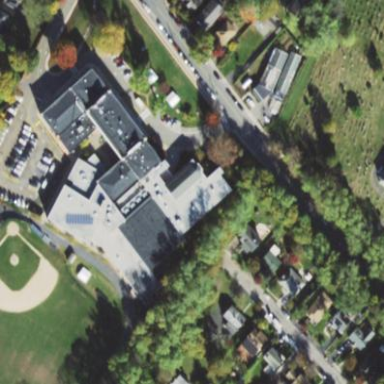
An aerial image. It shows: School building.